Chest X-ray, PA view. Patient: 51 years old, sex M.
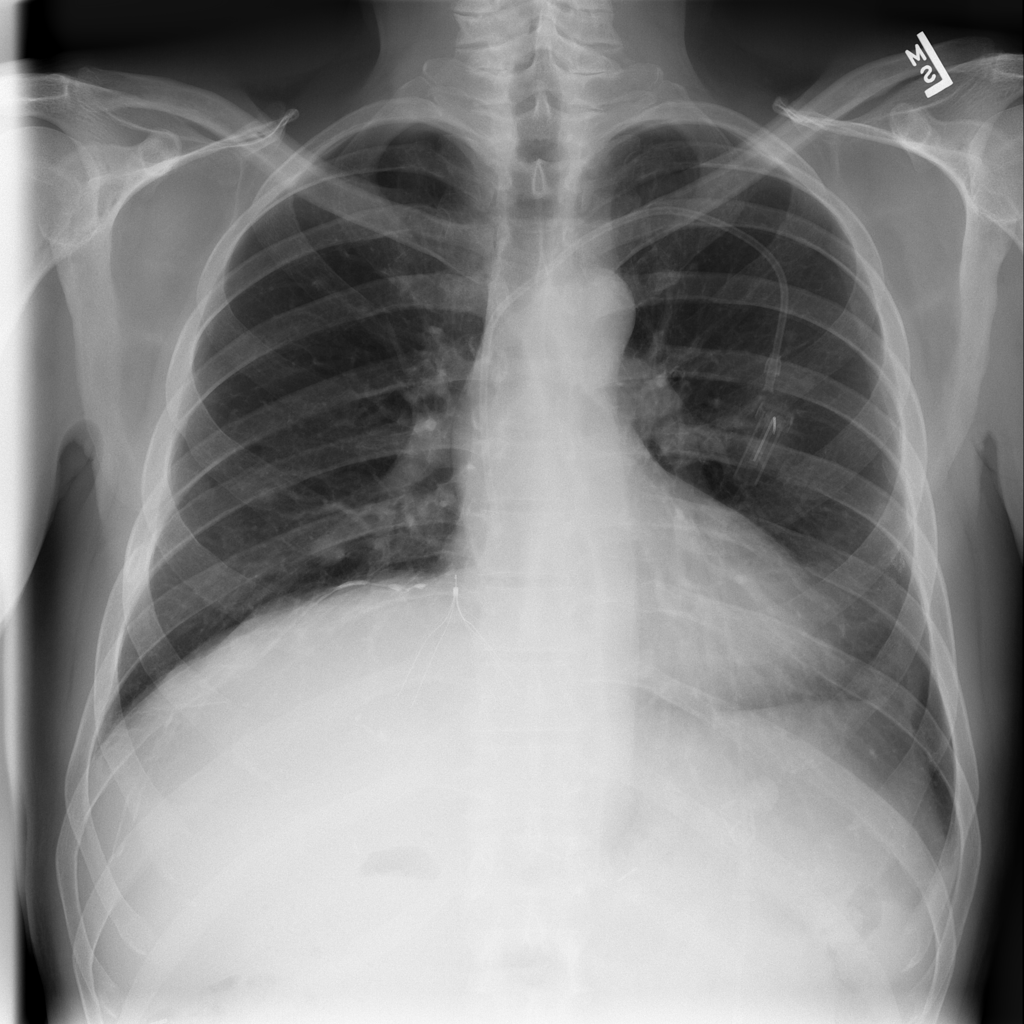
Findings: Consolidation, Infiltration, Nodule